Question: Hi I am working on a Hotel Reservation Project in ASP.NET. I want to make a filter so that I can search the room available by date (for example between 1 June and 5 June) and after that reserve that room .How can I do to change status of that room to "not available" for that period,so that somebody who want to reserve that room between 15 may and 30 may can do it.Status of the room is boolean value in my database.

So far i display all room with status available .But the status is set when i introduce the room in database.But I dont know how to change the status and if it is possible to set status of a room as true for a period and then false for another period
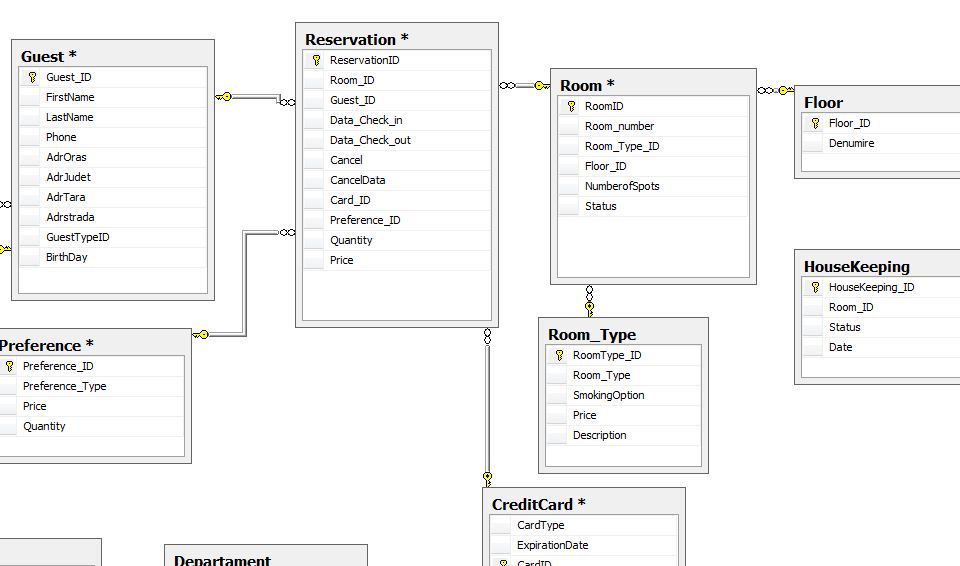
Answer: A database structure change is not required for what you're requesting, and to support a timeout feature described by MarkP3rry, you'd only need to add one field to your Reservation table: 'BookingDate DATETIME'. You should be checking for availability using the reservation table. If there are no reservations against a room that overlap the supplied start and end dates, then the room is available for that period, unless the reservation has been cancelled.
To determine which rooms are available between two dates, use the following query:
'''
SELECT r.*
FROM Room r LEFT JOIN Reservation v ON r.RoomID = v.RoomID
AND NOT (@StartDate >= Date_Check_Out OR @EndDate <= Date_Check_In)
AND v.cancel = 0
WHERE v.ReservationID IS NULL
'''
This will give you all of the rooms that have no reservations against then between '@StartDate' and '@EndDate'. You can of course filter this further by room status, room type, etc. This query assumes that validation on the supplied dates has been done, i.e. that '@StartDate < @EndDate', and that 'Reservation.Check_In_Date < Reservation.Check_Out_Date'. The join will return all rooms, and only reservations that whose dates overlap the start and end dates supplied. Add 'AND v.cancel = 0' to only include reservations that have not been cancelled. We then filter out the results that have any reservation data, and what is left is the available rooms between the two dates.